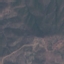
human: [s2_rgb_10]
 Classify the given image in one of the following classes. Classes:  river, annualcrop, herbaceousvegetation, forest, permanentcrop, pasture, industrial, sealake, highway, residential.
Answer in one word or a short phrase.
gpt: HerbaceousVegetation